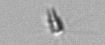
Label: Calciopappus